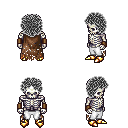
a pixel art fantasy rpg character, male body template, skeleton, brown tattered cape, white pants, gray curly afro hairstyle, leather bracers, gold boots, four views (front, back, left, right), 2x2 character sprite sheet, small pixel art, hard edges, no anti-aliasing